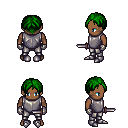
a pixel art fantasy rpg character, male body template, human, dark skin, steel chest armor, metal pants, green parted hairstyle, metal gloves, metal boots, dagger, four views (front, back, left, right), 2x2 character sprite sheet, small pixel art, hard edges, no anti-aliasing